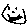
Label: smiley face